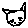
Label: cat